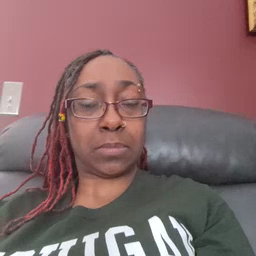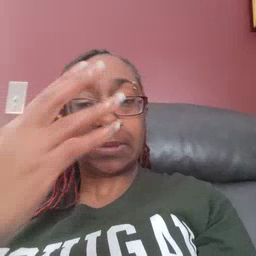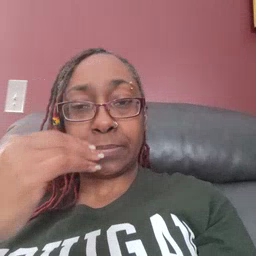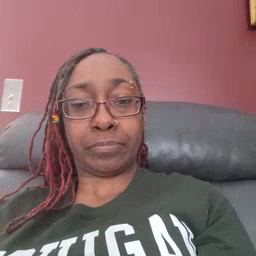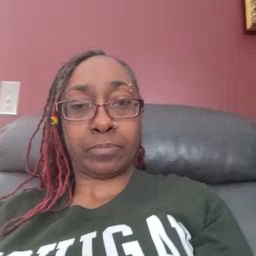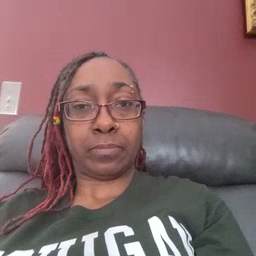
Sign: sleep